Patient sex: M
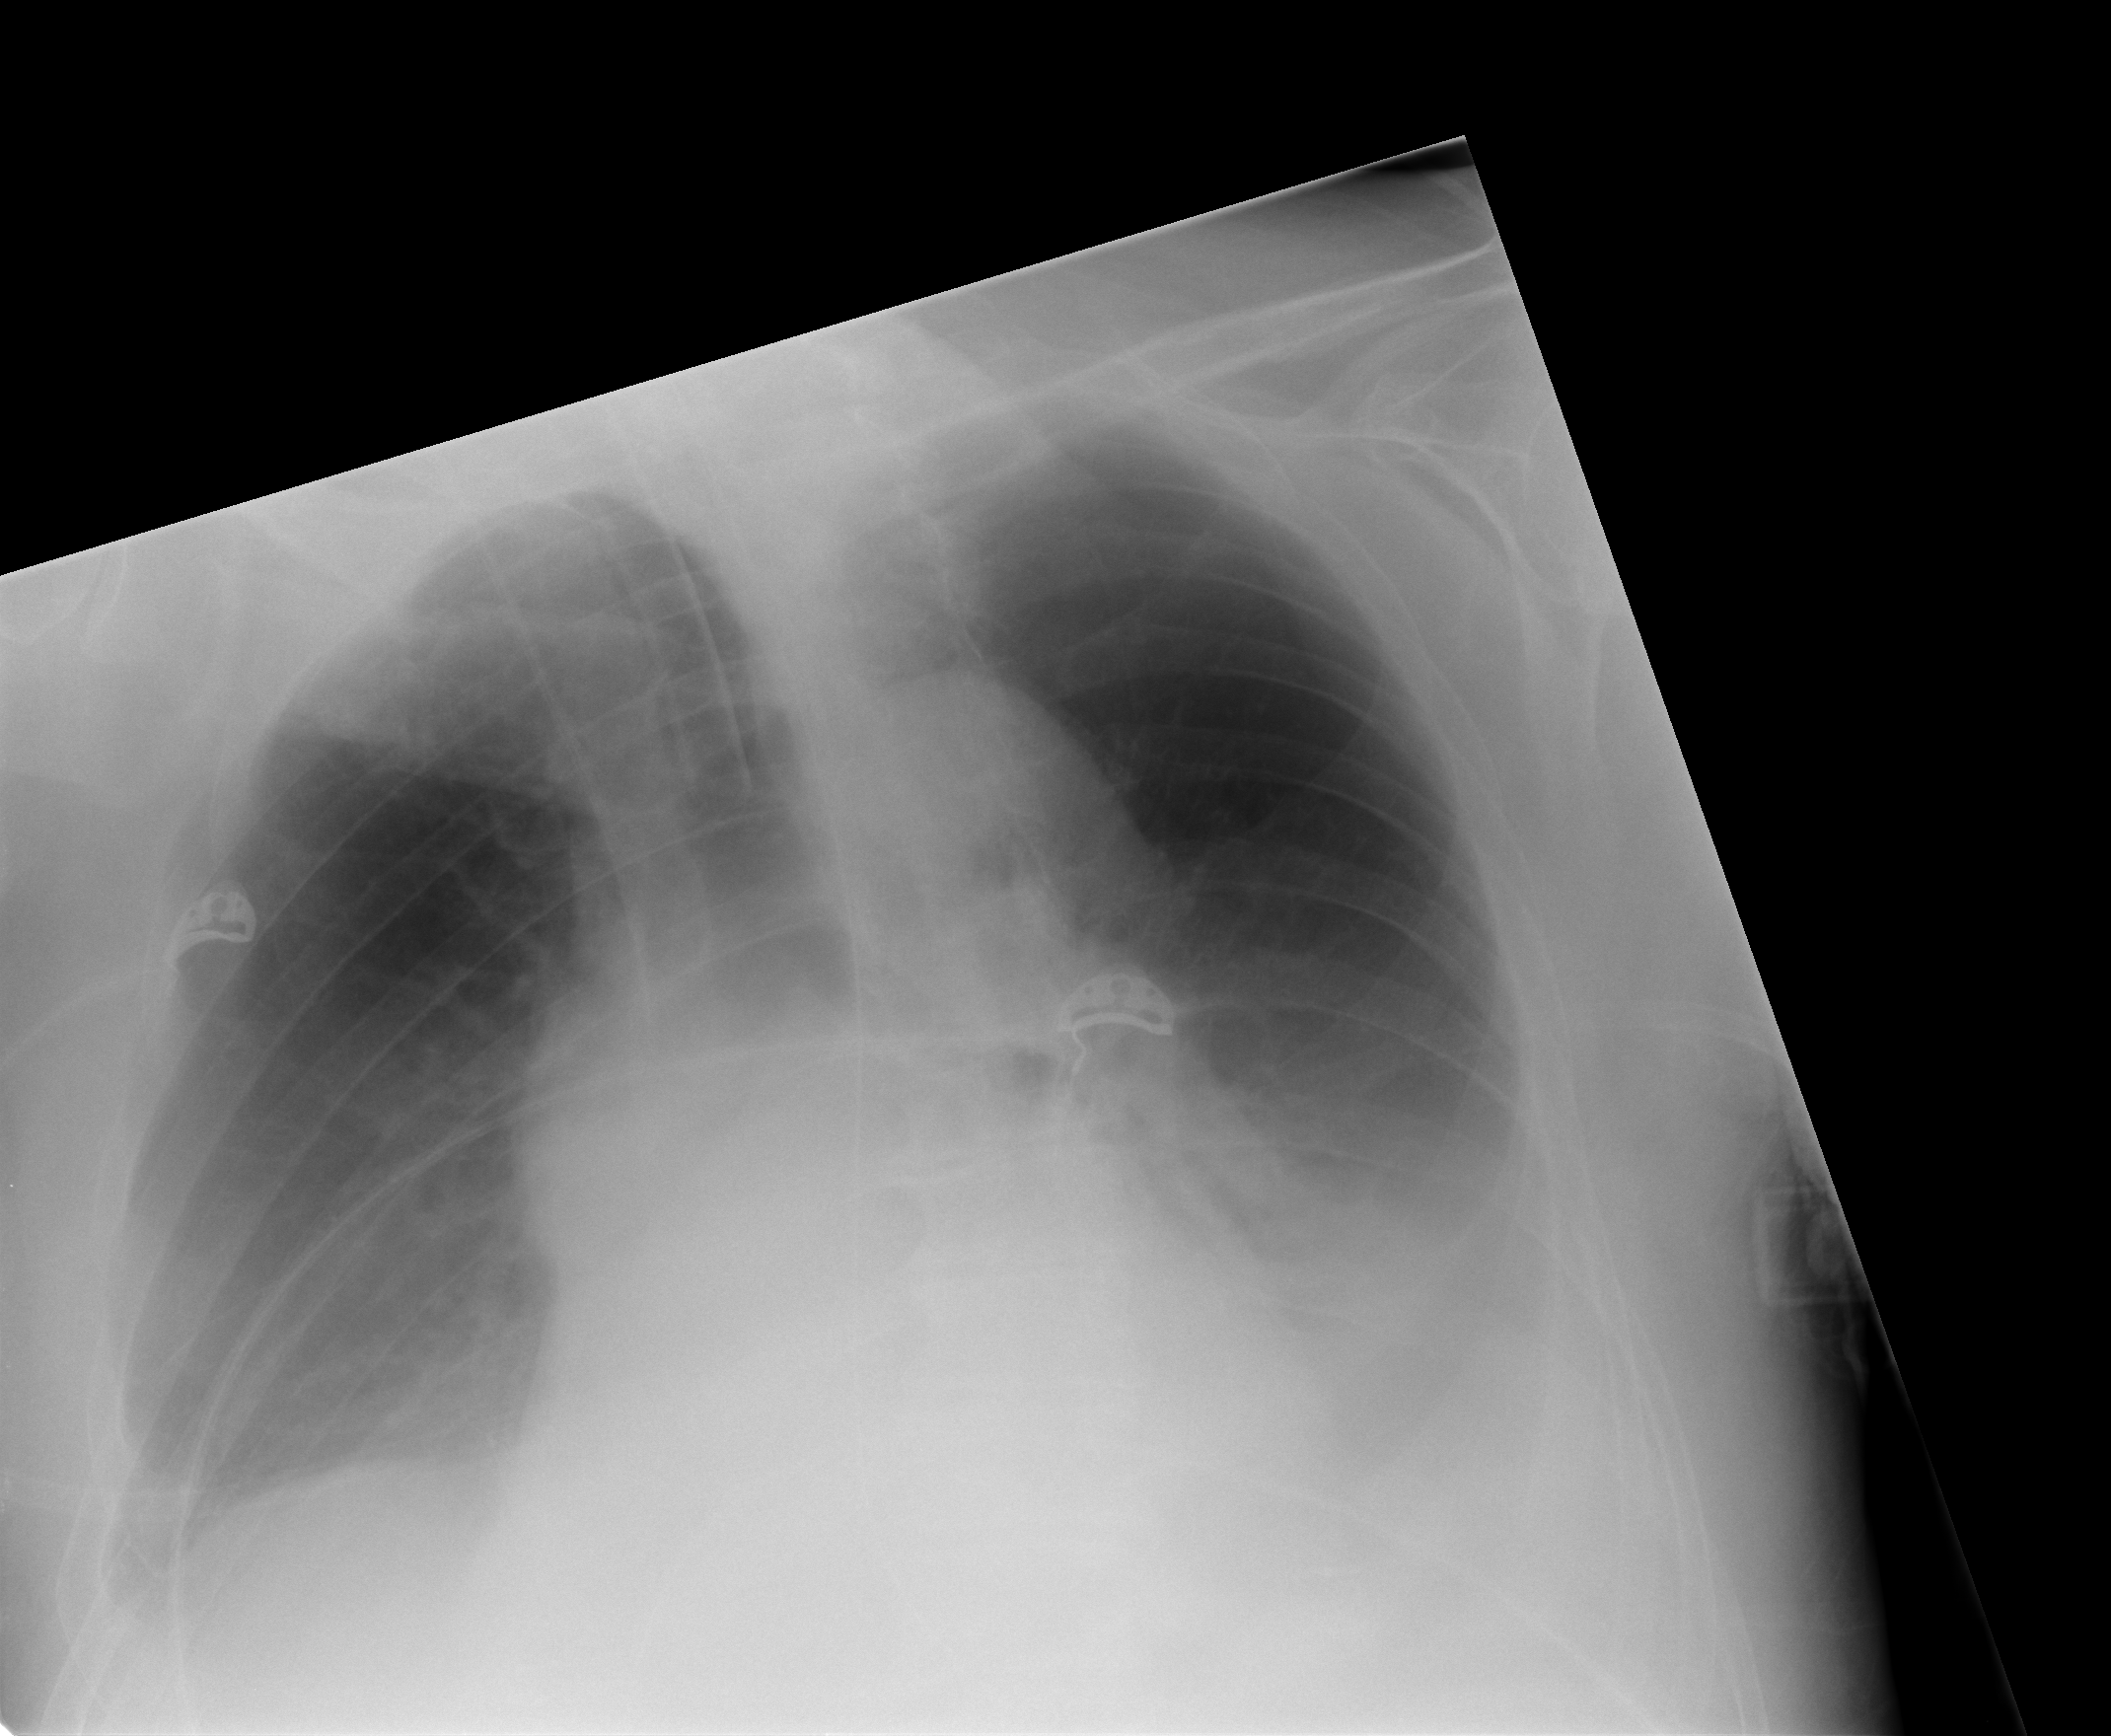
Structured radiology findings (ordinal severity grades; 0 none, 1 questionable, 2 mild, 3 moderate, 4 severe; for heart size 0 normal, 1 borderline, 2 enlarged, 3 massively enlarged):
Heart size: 0
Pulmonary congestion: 0
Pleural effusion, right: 0
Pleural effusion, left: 2
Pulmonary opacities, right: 2
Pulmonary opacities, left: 1
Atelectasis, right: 2
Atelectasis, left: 2